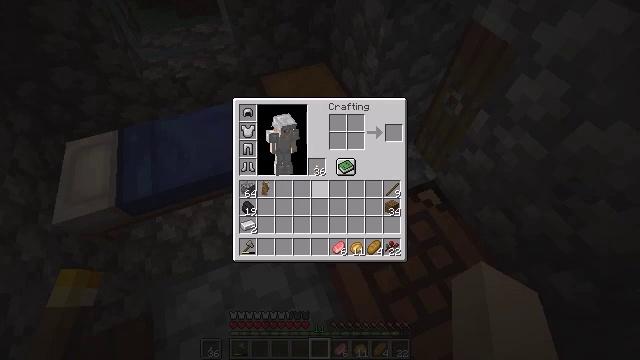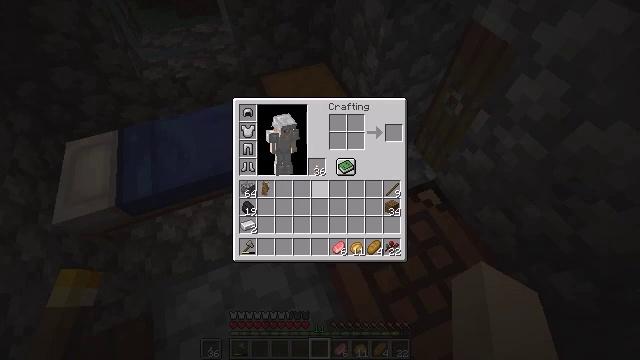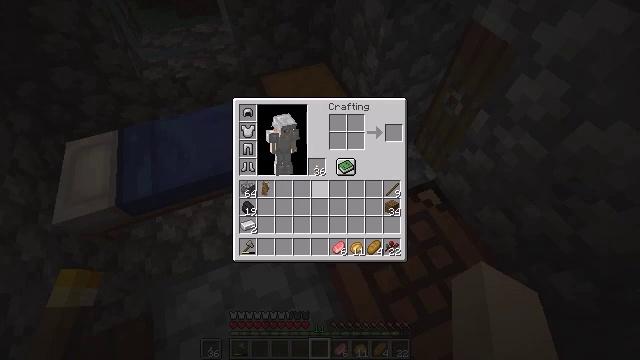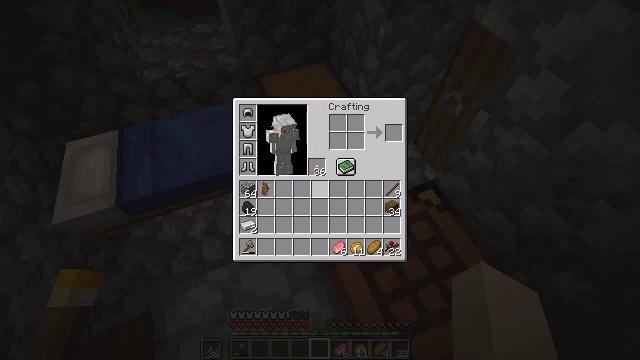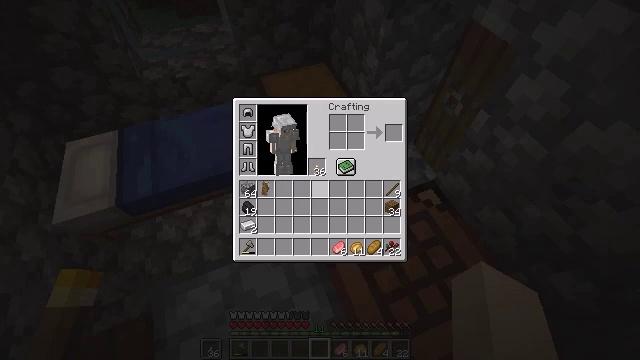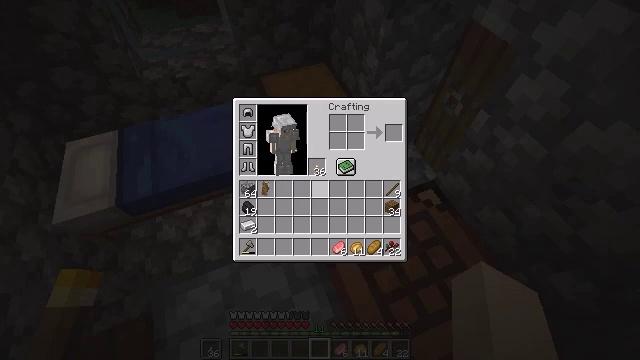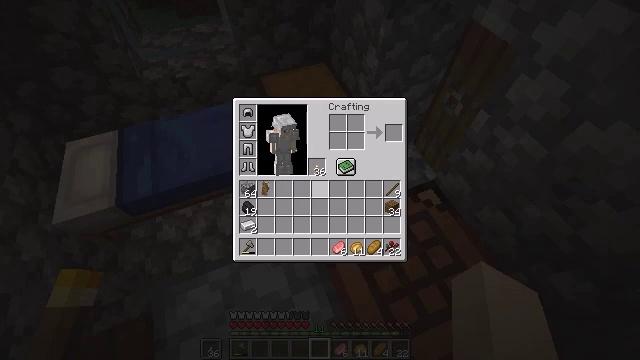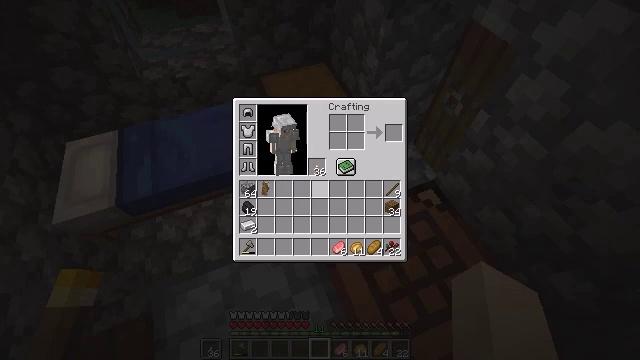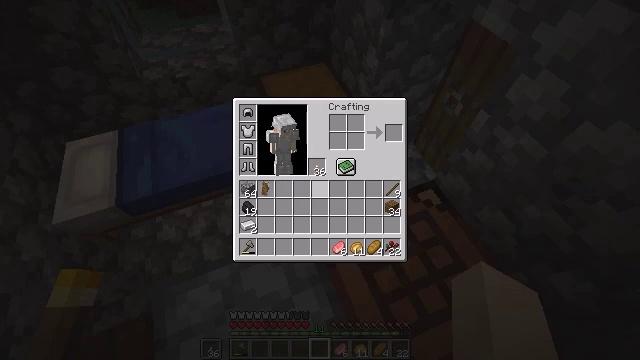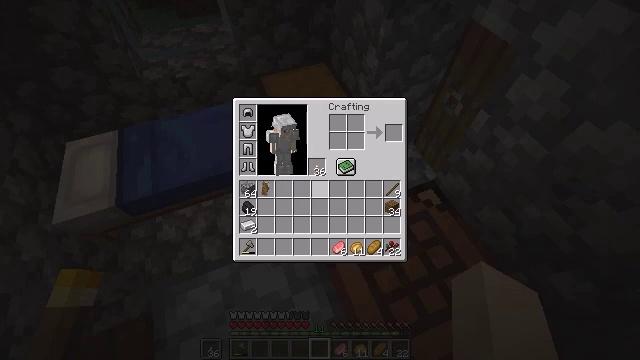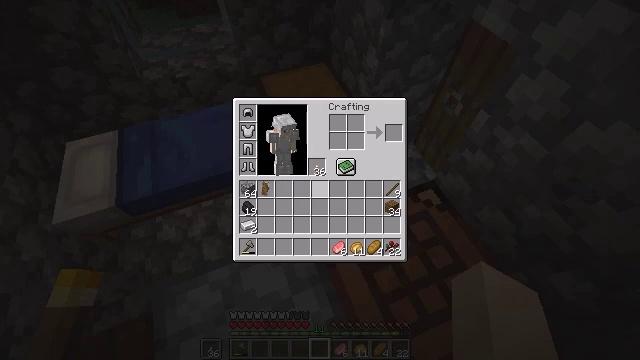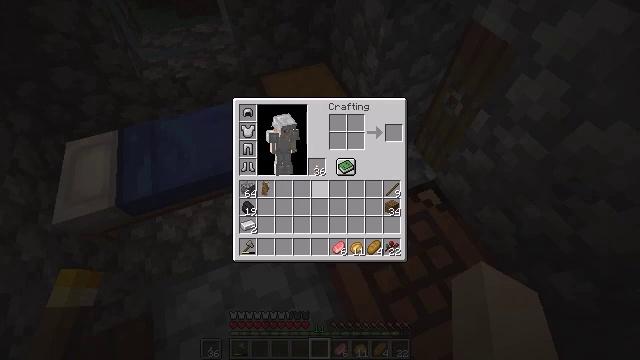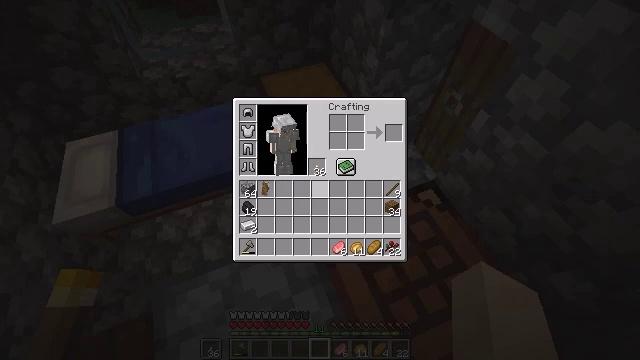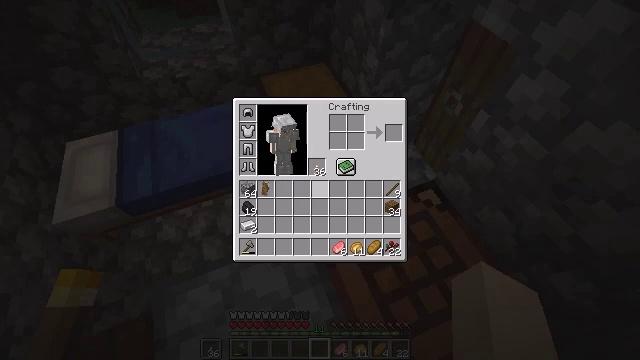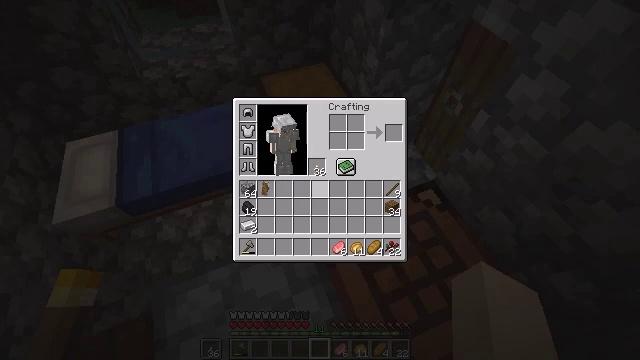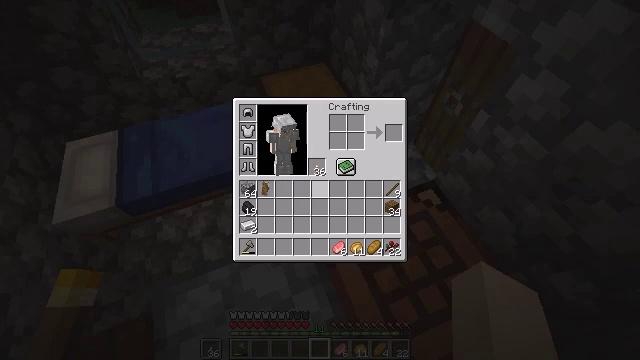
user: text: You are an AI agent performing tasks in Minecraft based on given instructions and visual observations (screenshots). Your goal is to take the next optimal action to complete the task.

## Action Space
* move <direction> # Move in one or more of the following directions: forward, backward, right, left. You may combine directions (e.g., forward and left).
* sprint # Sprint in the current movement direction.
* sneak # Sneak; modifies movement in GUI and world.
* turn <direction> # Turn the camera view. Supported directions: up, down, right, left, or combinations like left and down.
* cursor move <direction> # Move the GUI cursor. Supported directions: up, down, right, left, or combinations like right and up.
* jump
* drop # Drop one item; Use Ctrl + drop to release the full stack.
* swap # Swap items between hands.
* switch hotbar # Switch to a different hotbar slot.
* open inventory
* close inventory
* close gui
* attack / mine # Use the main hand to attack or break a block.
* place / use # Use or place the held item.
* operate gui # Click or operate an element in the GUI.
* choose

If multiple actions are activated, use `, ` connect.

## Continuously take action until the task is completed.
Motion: motion action
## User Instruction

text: Defeat the zombie villager.
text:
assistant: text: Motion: no_op
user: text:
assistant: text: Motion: no_op
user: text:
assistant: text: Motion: no_op
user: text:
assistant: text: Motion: no_op
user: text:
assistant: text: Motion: no_op
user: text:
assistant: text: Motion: no_op
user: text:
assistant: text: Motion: no_op
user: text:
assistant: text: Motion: no_op
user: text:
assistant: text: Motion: no_op
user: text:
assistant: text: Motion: no_op
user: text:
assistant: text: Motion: no_op
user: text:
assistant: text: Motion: no_op
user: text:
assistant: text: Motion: no_op
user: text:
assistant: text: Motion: no_op
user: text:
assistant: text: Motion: no_op
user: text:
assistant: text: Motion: no_op
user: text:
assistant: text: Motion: no_op
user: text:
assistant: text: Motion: no_op
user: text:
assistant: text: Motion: no_op
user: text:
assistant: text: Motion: no_op
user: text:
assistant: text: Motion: no_op
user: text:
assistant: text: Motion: no_op
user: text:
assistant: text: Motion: no_op
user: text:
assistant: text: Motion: no_op
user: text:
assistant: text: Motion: no_op
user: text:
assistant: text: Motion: no_op
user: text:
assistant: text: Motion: no_op
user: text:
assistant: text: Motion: no_op
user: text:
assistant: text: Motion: no_op
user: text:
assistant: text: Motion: no_op